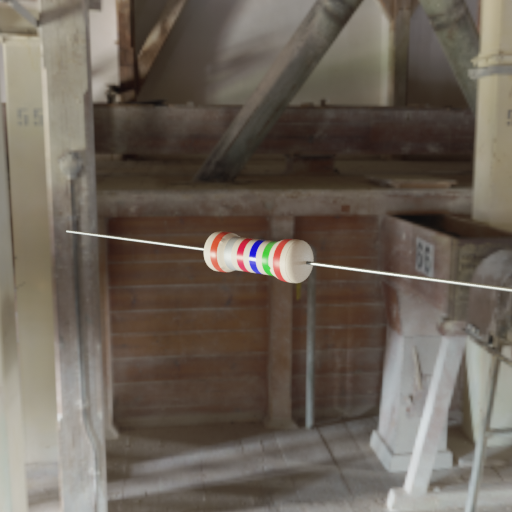
Resistor colour bands (in order): red, silver, red, blue, green, red